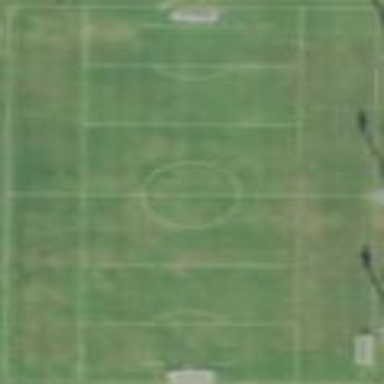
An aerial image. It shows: Soccer pitch designated for leisure and sports activities.